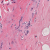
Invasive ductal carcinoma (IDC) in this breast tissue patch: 0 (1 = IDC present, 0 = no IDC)